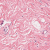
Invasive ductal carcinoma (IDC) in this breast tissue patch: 0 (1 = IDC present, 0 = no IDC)